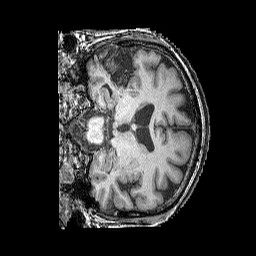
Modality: T1w
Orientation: coronal
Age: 63
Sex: male
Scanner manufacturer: siemens
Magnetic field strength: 3 T
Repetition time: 2.25 s
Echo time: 0.00415 s